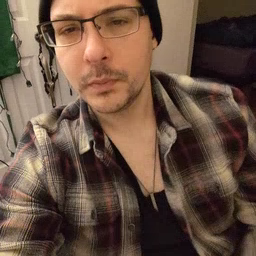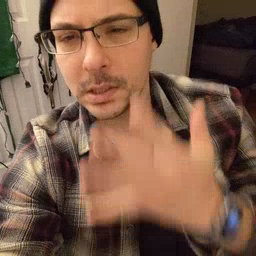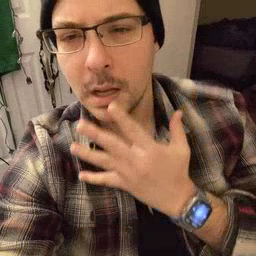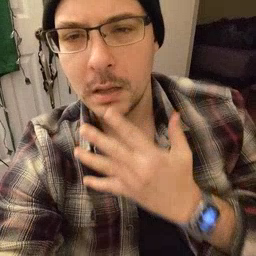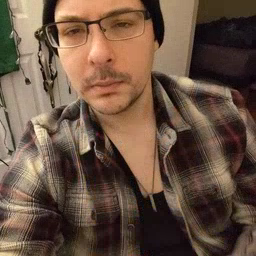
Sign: sad